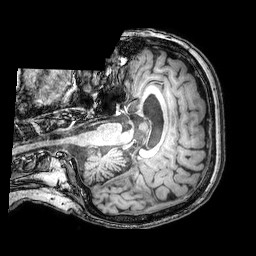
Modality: T1w
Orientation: axial
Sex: female
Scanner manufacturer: philips
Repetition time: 0.008068 s
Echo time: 0.00369 s